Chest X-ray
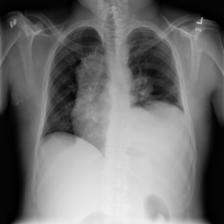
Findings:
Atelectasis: negative
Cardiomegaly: negative
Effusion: negative
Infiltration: negative
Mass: negative
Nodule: negative
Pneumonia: negative
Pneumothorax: negative
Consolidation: negative
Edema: negative
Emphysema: negative
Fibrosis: negative
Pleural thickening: negative
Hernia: negative